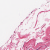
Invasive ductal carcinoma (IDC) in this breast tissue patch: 0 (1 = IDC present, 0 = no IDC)